В центре горизонтального стола вырезали диск радиусом $R$ у после чего его возвратили на прежнее место с возможностью свободного вращения вокруг вертикальной оси, как показано на рисунке (подобное устройство можно увидеть в Музее науки в Канберре, Австралия). Диск начинает вращаться, а твердый резиновый шар катится по столу в сторону диска по прямой. Когда шар попадает на вращающийся диск, траектория его становится криволинейной. Когда же он покидает диск, то продолжает катиться без проскальзывания по той же прямой линии, при этом конечная скорость шара та же самая, что была на подходе к диску.
Объясните, какие законы определяют такое движение.
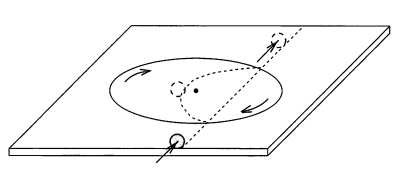
Ответ: За движение шара отвечает закон сохранения момента импульса.
Темы:
T, ★, Механика, 200 задач, Вращение твердого тела